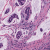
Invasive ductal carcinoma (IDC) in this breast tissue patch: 1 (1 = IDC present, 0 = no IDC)